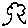
Label: tree